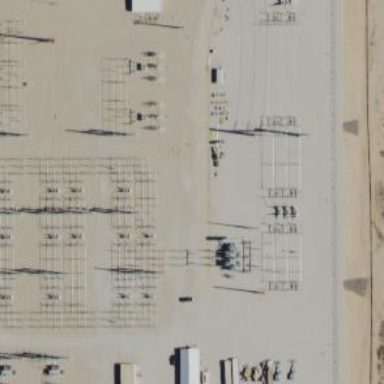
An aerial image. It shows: Fenced power substation at the transmission level.